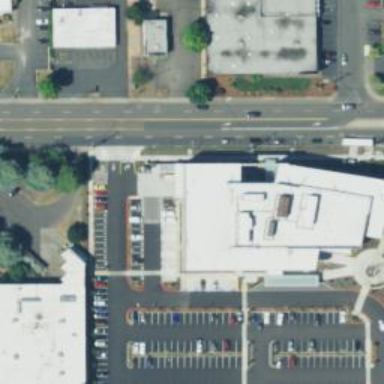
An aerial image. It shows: Parking space is available.